Question: How i can remove this white space at the bottom of the screen. I have also tried 'android:adjustviewbounds' and 'android:scaletype'. But still failed to remove the white space at the bottom of the screen. Please help me to optimize my layout so that i can remove that ugly white space from the bottom.
Here is the screenshot below of my layout screen.

Here is my XML code of the layout.
'''
<RelativeLayout xmlns:android="http://schemas.android.com/apk/res/android"
xmlns:tools="http://schemas.android.com/tools"
android:layout_height="wrap_content"
android:layout_width="match_parent"
tools:context="com.example.zohai.v360.Fragments.Home">
<ScrollView
android:layout_width="match_parent"
android:layout_height="wrap_content">
<LinearLayout
android:layout_width="match_parent"
android:layout_height="wrap_content"
android:orientation="vertical">
<LinearLayout
android:layout_width="match_parent"
android:layout_height="190dp"
android:layout_marginTop="-15dp">
<ImageView
android:id="@+id/intro"
android:layout_width="wrap_content"
android:layout_height="wrap_content"
android:scaleType="fitXY"
android:adjustViewBounds="true"
android:background="@drawable/intro"/>
</LinearLayout>
<LinearLayout
android:layout_width="match_parent"
android:layout_height="190dp"
android:layout_marginTop="-15dp"
>
<ImageView
android:id="@+id/photog"
android:layout_width="wrap_content"
android:layout_height="wrap_content"
android:background="@drawable/photographers"
android:adjustViewBounds="true"
android:scaleType="fitXY"
/>
</LinearLayout>
<LinearLayout
android:layout_width="match_parent"
android:layout_height="190dp"
android:layout_marginTop="-14dp">
<ImageView
android:id="@+id/model"
android:layout_width="wrap_content"
android:layout_height="wrap_content"
android:background="@drawable/model_bg"
android:adjustViewBounds="true"
android:scaleType="fitXY"
/>
</LinearLayout>
</LinearLayout>
</ScrollView>
</RelativeLayout>
'''
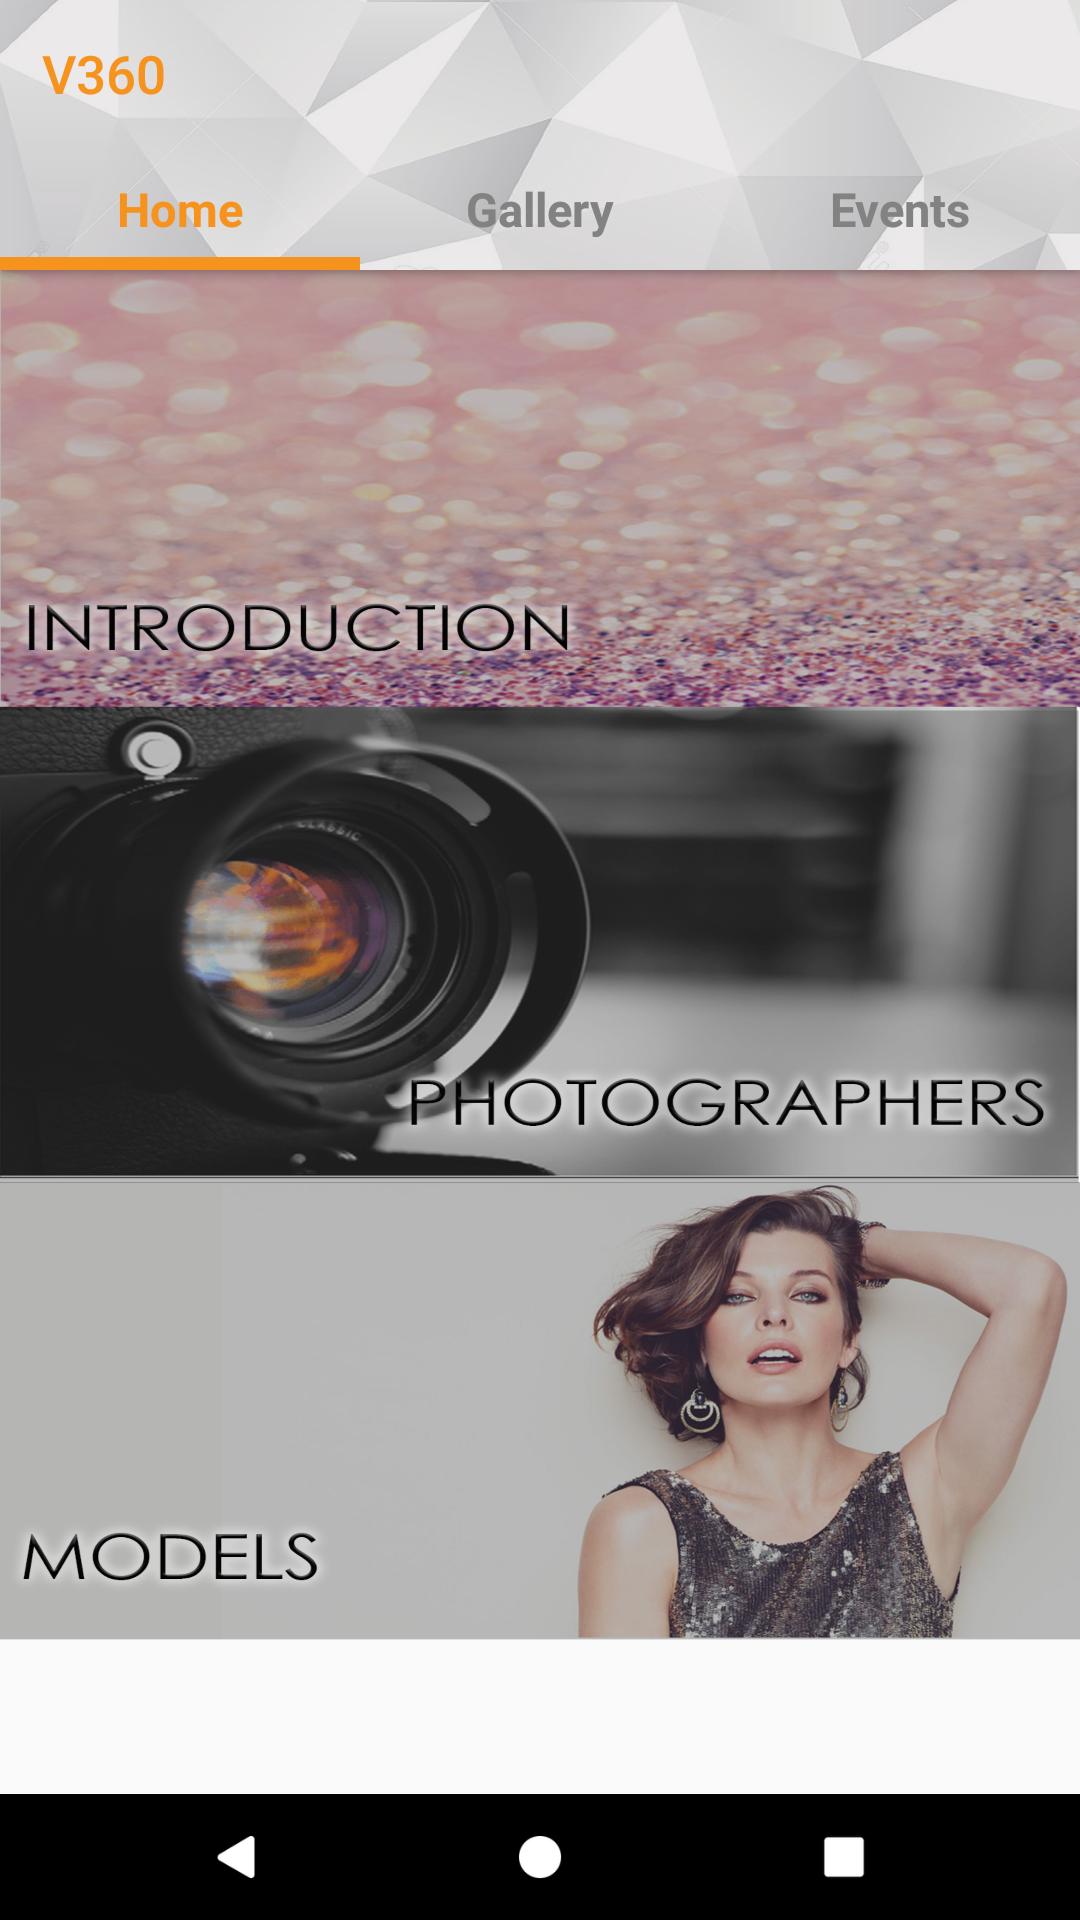
Answer: In your xml code you have mentioned
'''
android:layout_height="190dp"
'''
Which usually does not help in 'android:scaletype'
Please your or to distribute 3 linear layout to the screen height. Like this,
'''
<LinearLayout
android:layout_width="match_parent"
android:layout_height="0dp"
android:layout_weight="1"
android:layout_marginTop="-15dp">
<LinearLayout
android:layout_width="match_parent"
android:layout_height="0dp"
android:layout_weight="1"
android:layout_marginTop="-15dp">
<LinearLayout
android:layout_width="match_parent"
android:layout_height="0dp"
android:layout_weight="1"
android:layout_marginTop="-15dp">
'''
and then use 'android:scaletype' to fit the 'LinearLayout'
Note : Different screen size matters, I think in your case the screen height is high, which cause the layout to have blank space in bottom. In small size screen it may not be like that. Try doing above will help in all screen size